Aerial crown-view tile of a tropical tree (Barro Colorado Island, Panama), acquired 20241216:
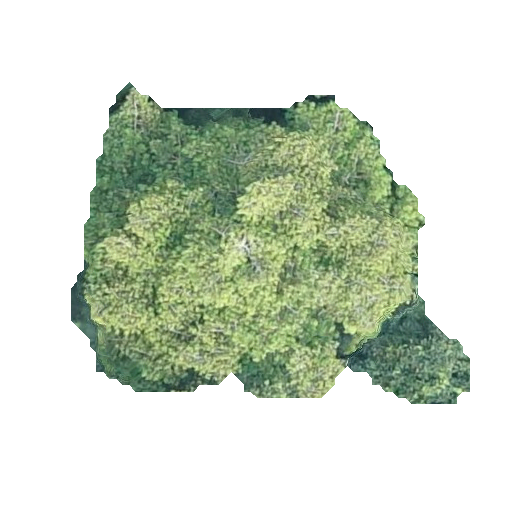
Species: Virola surinamensis
GBIF accepted scientific name: Virola surinamensis
Crown area: 133.484 m²